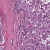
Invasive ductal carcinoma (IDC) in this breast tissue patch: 1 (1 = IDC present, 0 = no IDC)